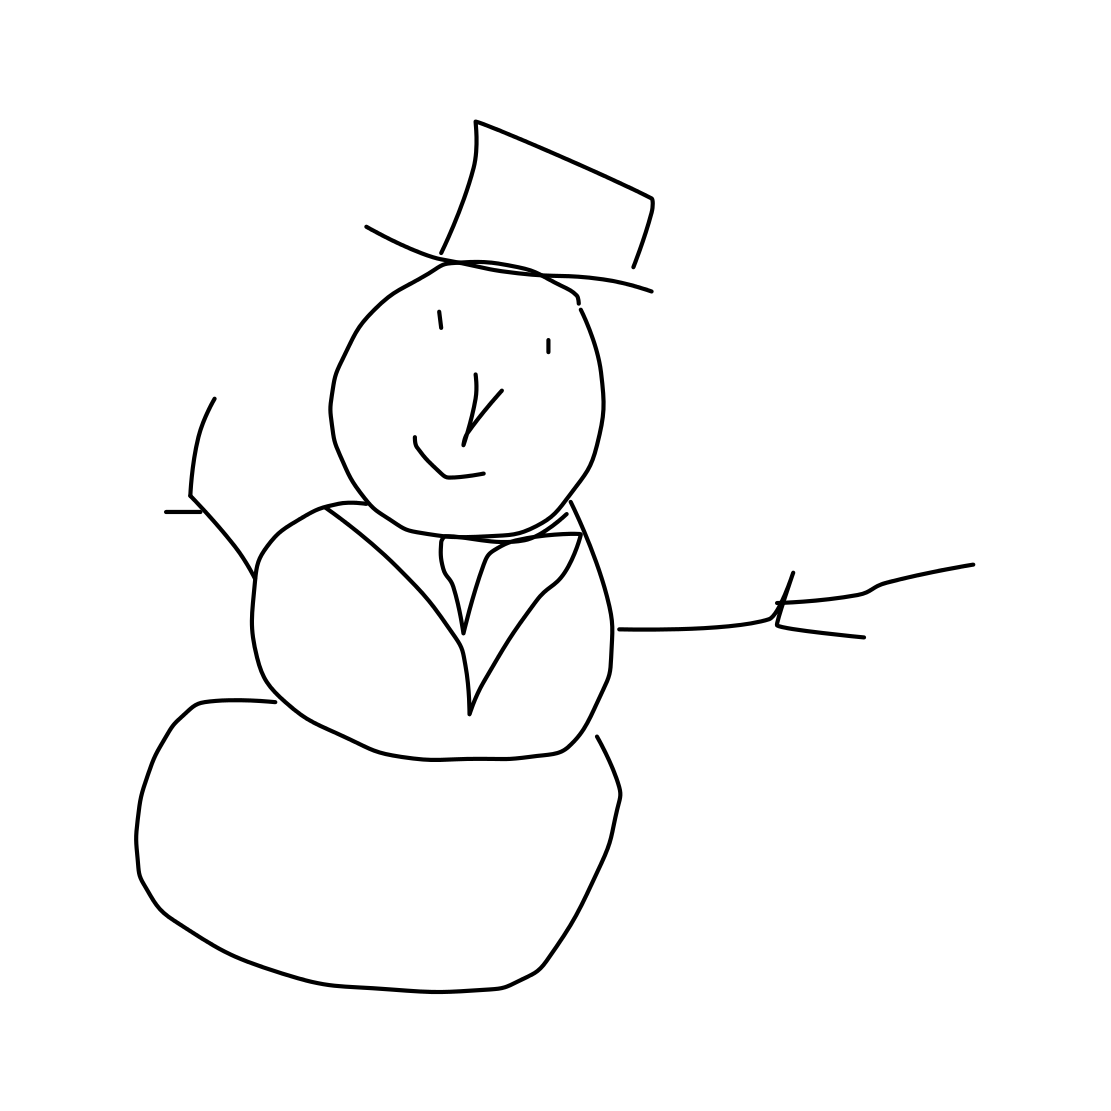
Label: snowman